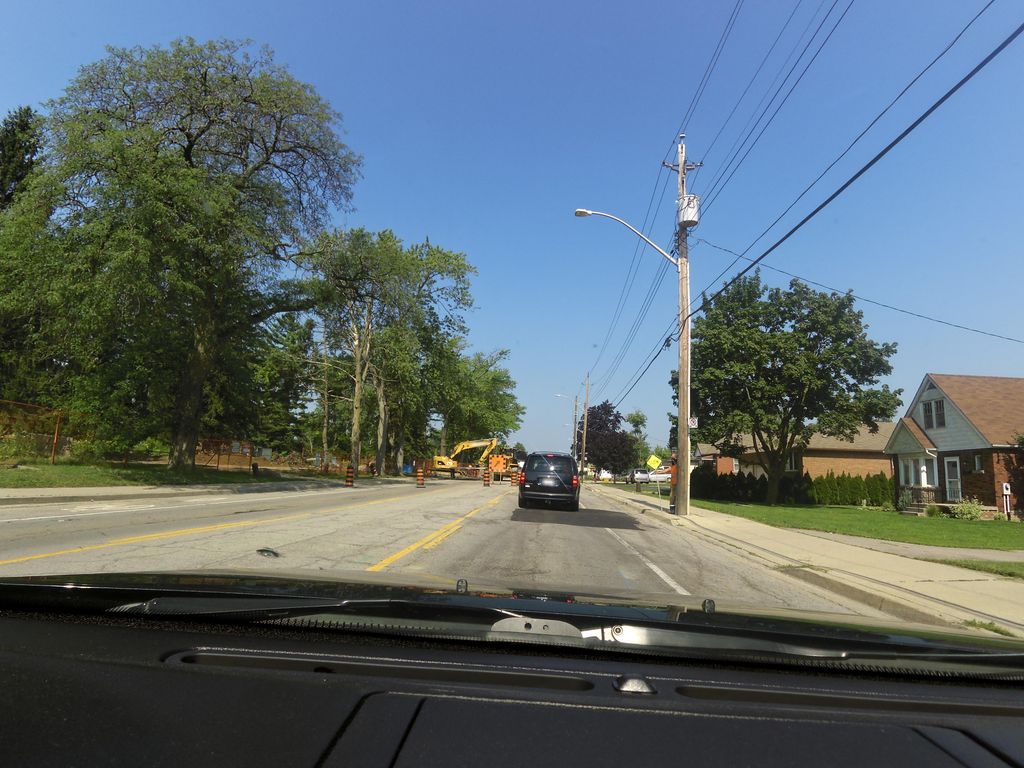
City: hamilton